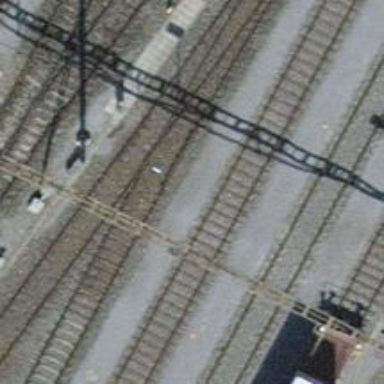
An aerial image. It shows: Single-track railway yard.